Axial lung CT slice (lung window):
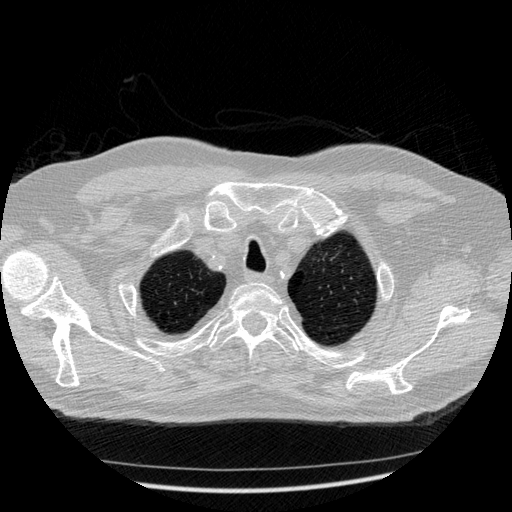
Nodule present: no